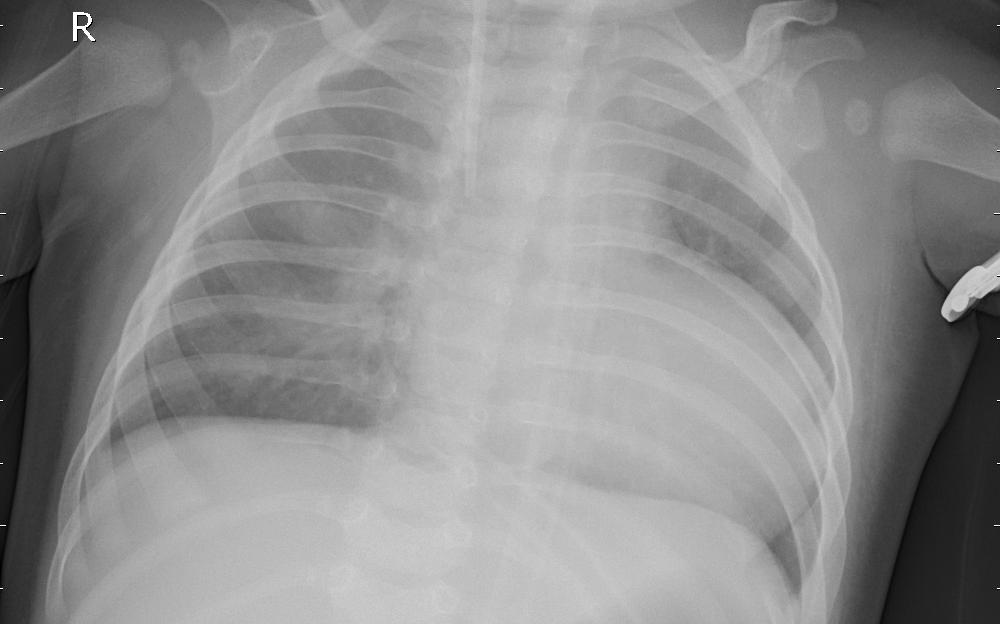
Diagnosis: PNEUMONIA